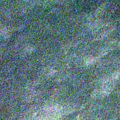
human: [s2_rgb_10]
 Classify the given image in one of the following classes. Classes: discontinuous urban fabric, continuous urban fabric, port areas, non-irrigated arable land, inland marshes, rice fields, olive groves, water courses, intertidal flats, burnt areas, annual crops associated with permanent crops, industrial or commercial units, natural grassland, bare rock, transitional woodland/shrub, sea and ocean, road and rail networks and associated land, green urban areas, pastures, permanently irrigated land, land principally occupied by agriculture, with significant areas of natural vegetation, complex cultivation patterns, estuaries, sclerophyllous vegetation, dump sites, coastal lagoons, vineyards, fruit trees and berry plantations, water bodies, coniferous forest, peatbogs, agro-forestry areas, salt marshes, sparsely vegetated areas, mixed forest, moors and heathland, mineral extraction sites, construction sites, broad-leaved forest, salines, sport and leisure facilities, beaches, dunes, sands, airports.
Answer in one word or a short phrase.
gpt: water bodies